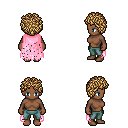
a pixel art fantasy rpg character, female body template, human, dark skin, pink tattered cape, teal pants, blonde curly afro hairstyle, four views (front, back, left, right), 2x2 character sprite sheet, small pixel art, hard edges, no anti-aliasing